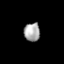
Tissue: prostate
Cell type: T cells
Senescence score: 0.9016
Nuclear area (px): 286
Mean DAPI intensity: 169.185